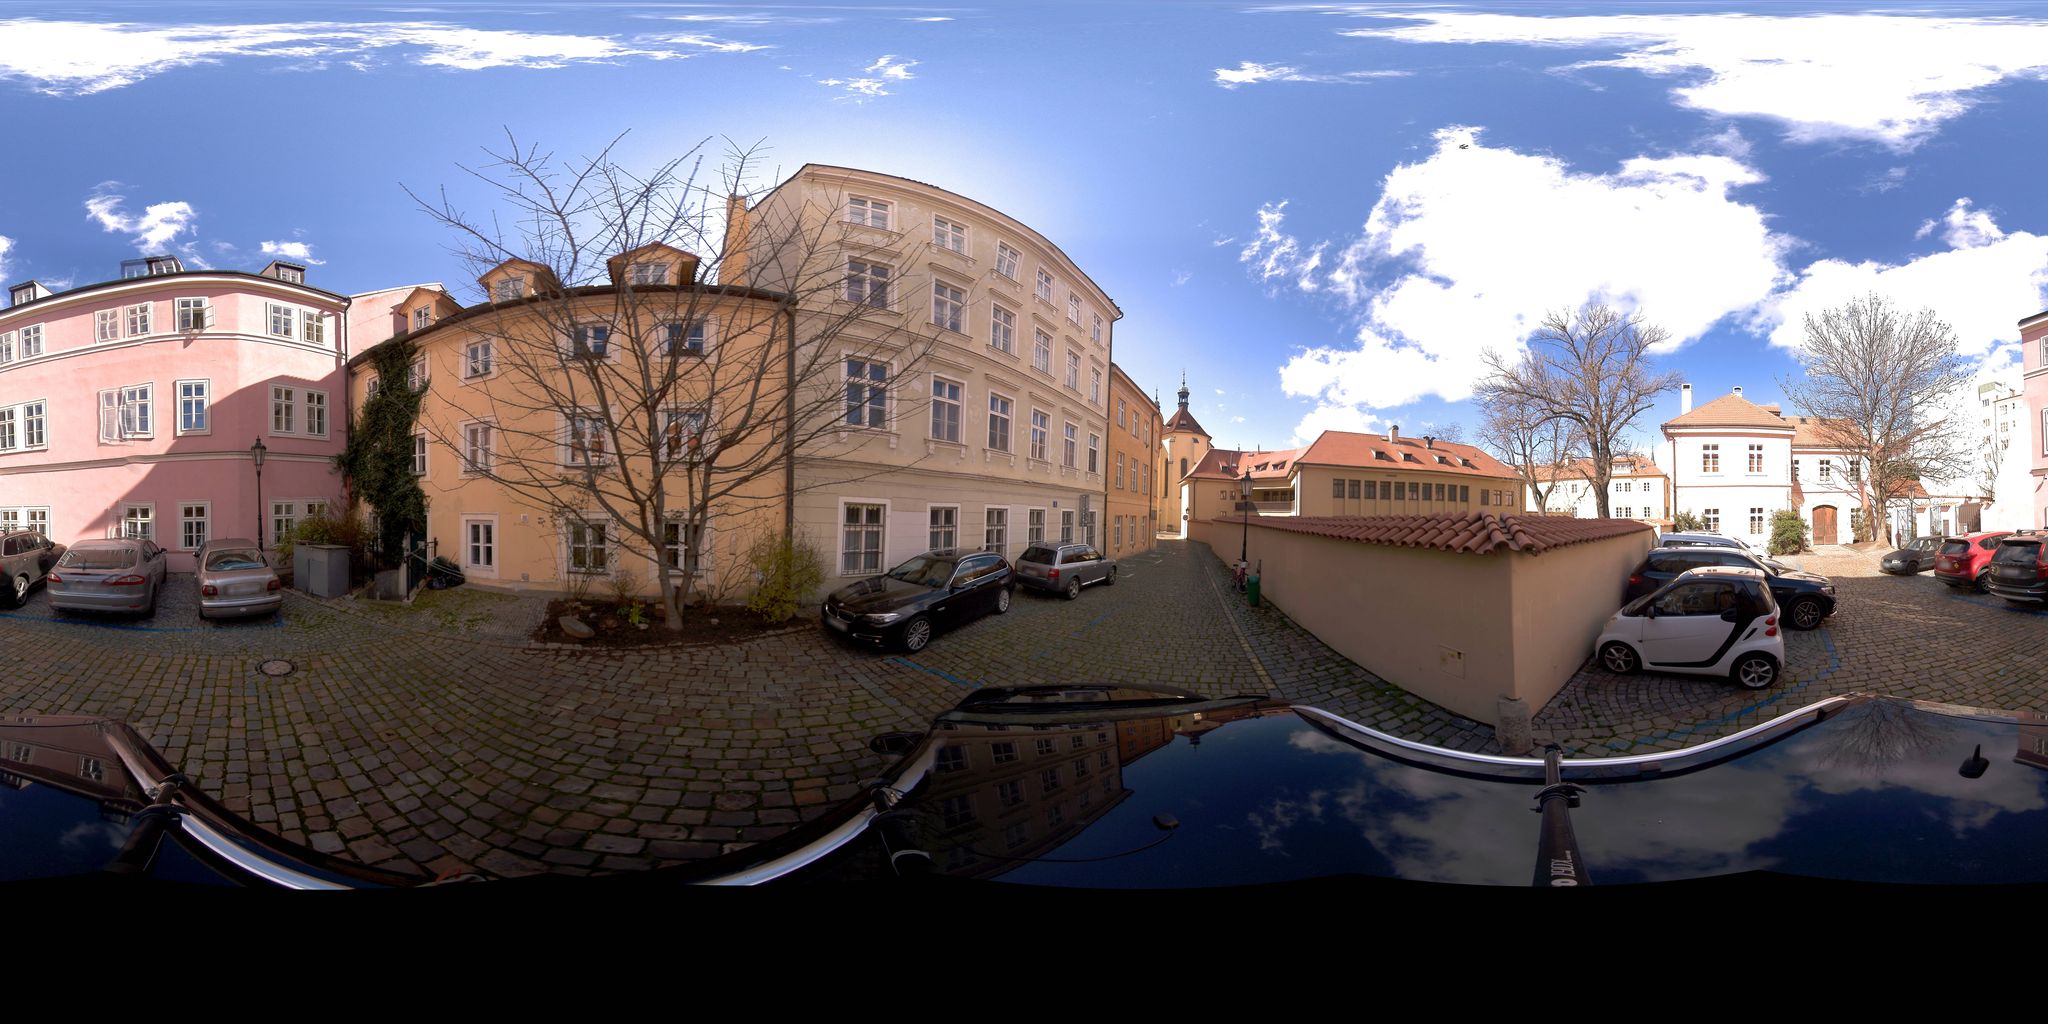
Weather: clear
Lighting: day
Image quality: good
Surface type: walking surface
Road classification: service
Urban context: urban centre
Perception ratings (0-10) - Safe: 8.21, Lively: 8.13, Beautiful: 5.79, Boring: 7.81, Depressing: 2.4, Wealthy: 4.24